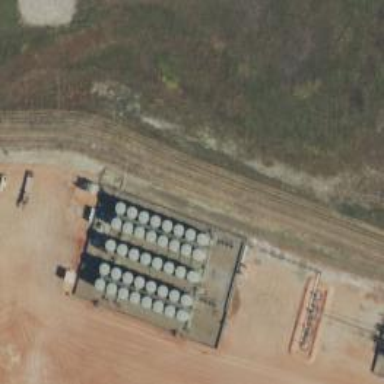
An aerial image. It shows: Storage tank with man-made structure.